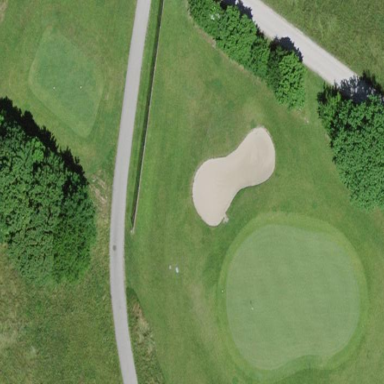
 ideal for leisure and sports activities."